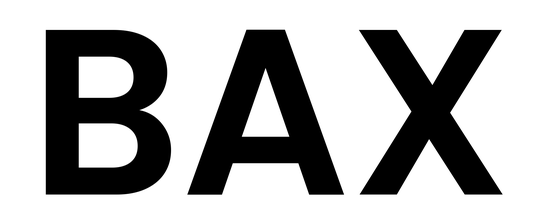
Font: Poppins-SemiBold